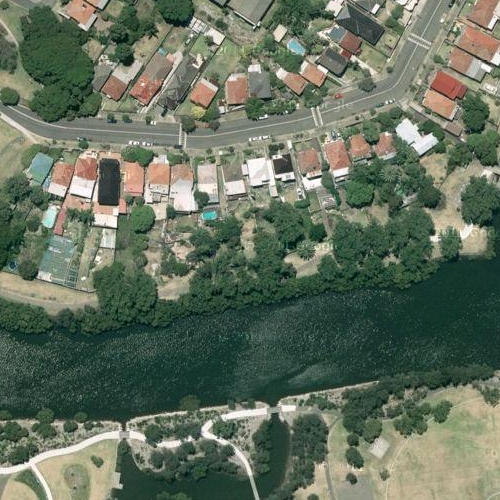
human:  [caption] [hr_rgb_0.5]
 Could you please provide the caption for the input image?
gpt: There are many white buildings on the banks of a river .

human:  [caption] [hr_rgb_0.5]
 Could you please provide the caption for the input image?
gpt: Lots of white buildings are on the bankes of a curved river .

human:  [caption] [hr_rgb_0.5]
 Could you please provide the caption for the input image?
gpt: A river goes through a industrial area with many white buildings on the banks of the river .

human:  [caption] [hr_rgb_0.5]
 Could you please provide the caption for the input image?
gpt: There are many white buildings on the banks of a curved river .

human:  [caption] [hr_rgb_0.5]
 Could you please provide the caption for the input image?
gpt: A river goes through the industrial area with white bulidings on both sides of the river .